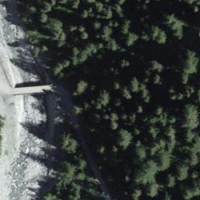
EUNIS habitat code: 43
Species observed at this site:
Plantago media
Saxifraga aizoides
Pyrgus serratulae
Astragalus australis